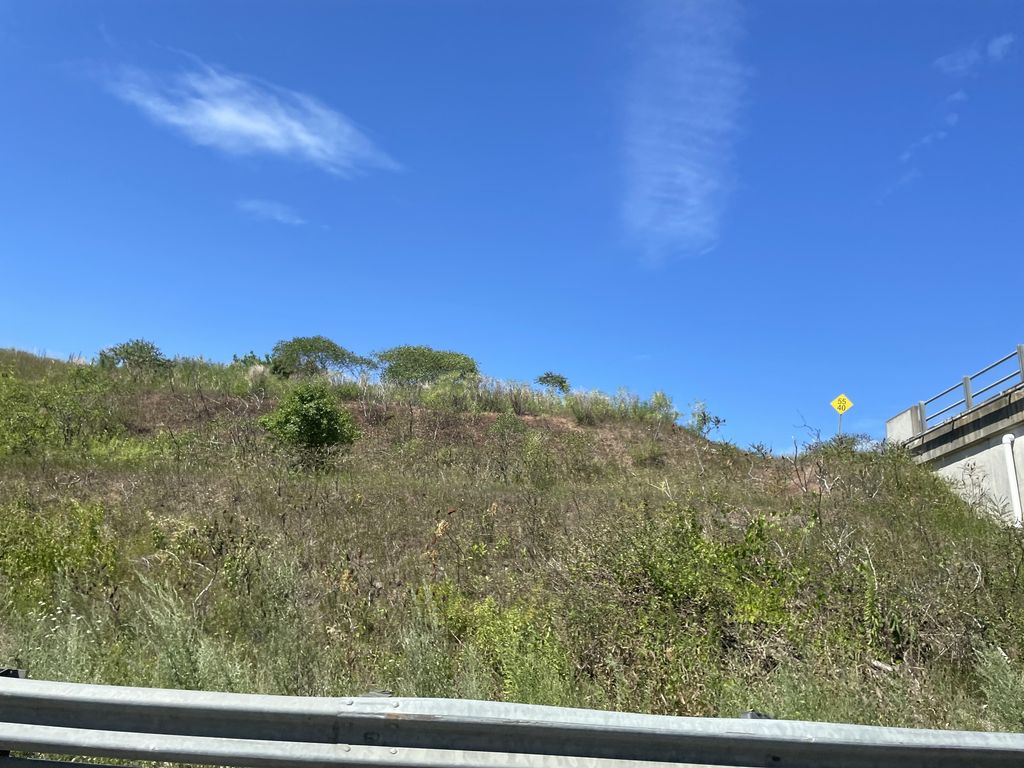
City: hamilton